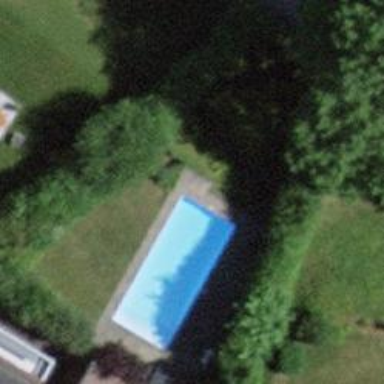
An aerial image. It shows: Swimming pool located in leisure land.